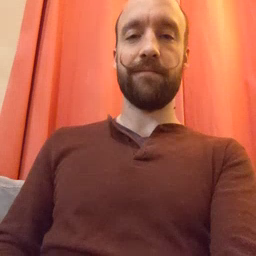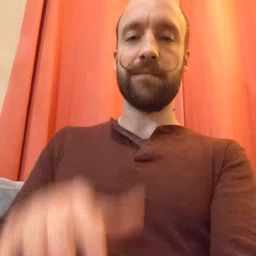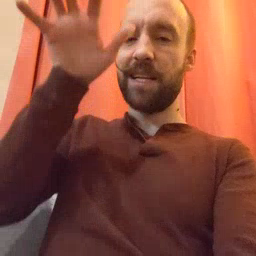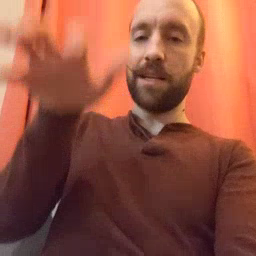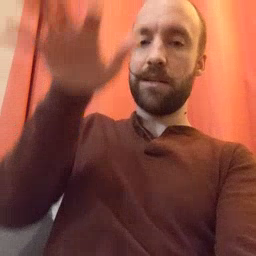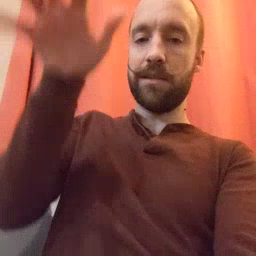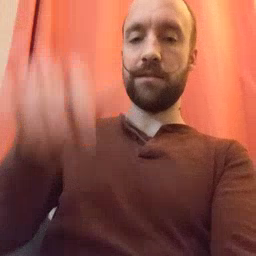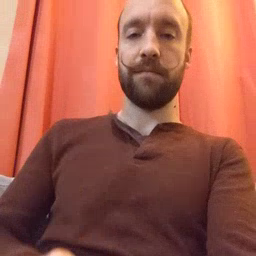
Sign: alligator